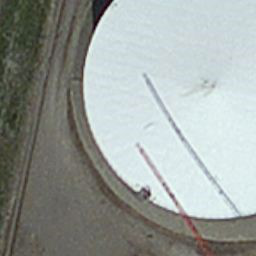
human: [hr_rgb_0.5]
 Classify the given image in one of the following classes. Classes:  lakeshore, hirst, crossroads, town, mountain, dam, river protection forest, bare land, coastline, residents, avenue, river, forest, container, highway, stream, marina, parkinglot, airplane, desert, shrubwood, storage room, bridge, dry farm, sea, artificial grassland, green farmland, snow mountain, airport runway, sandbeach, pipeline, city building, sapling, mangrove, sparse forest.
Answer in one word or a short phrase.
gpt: storage room